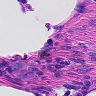
Metastatic tissue present: yes